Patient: sex M, age 77
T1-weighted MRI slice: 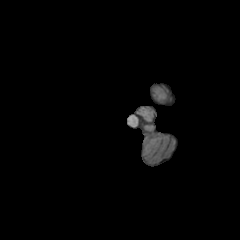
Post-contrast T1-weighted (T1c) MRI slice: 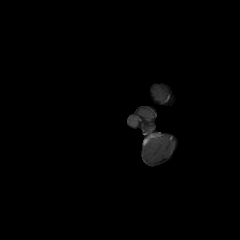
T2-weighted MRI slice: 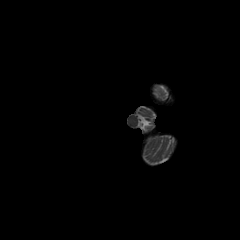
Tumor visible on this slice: no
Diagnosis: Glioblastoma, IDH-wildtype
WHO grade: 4